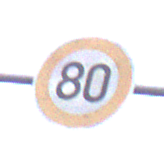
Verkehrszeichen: Geschwindigkeit80
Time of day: MorningAfternoon
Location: Outdoor (Suburban)
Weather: Overcast
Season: NotSpecified
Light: Natural